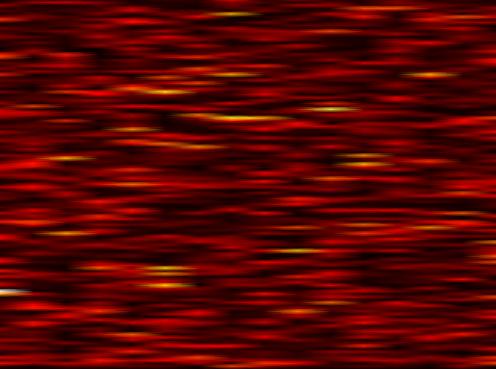
Label: UFMC